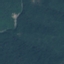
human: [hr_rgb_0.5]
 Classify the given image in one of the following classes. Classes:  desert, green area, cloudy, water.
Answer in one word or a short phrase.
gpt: green area